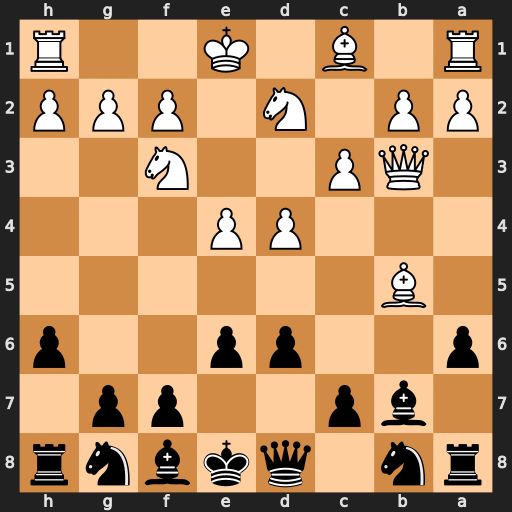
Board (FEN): rn1qkbnr/1bp2pp1/p2pp2p/1B6/3PP3/1QP2N2/PP1N1PPP/R1B1K2R
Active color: b
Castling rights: KQkq
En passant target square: -
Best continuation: axb5 Qxb5+ Bc6